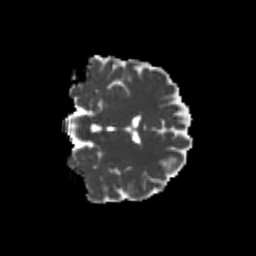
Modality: MD
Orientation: coronal
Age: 21
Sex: female
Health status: healthy
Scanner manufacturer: philips
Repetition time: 7.395 s
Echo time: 0.08599 s